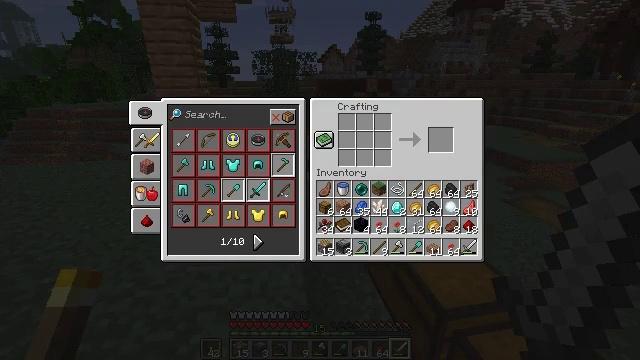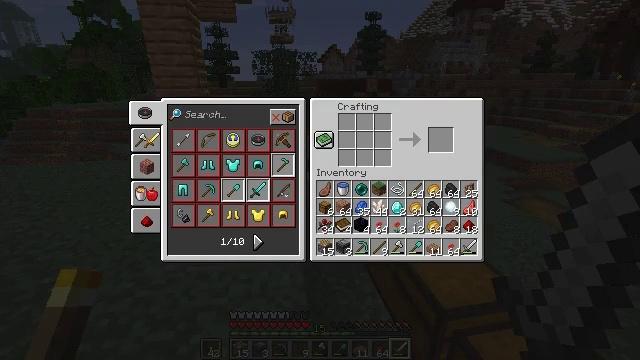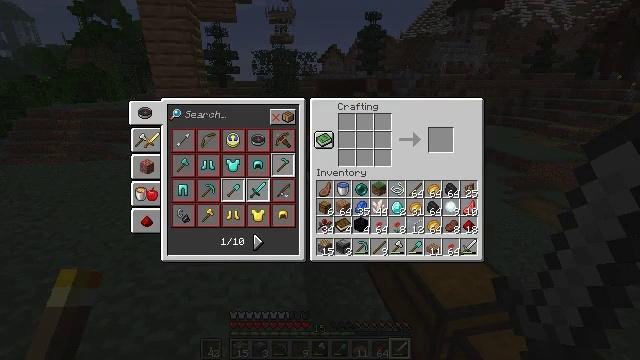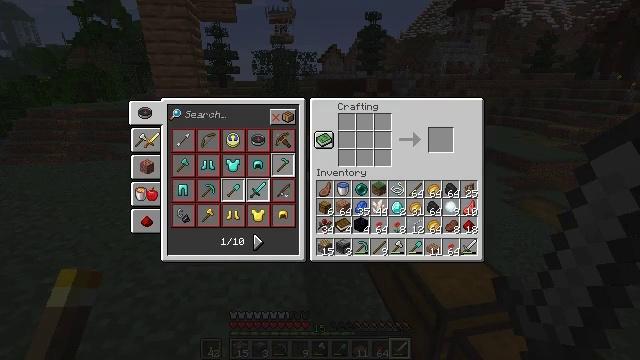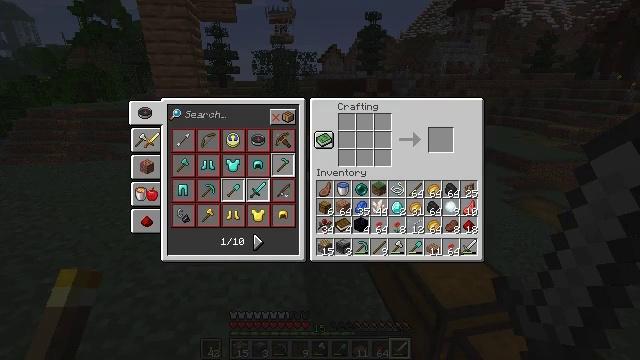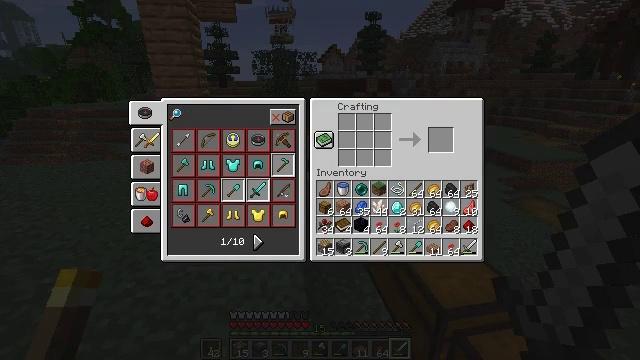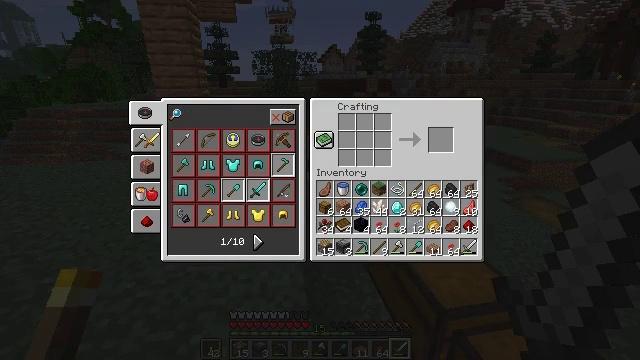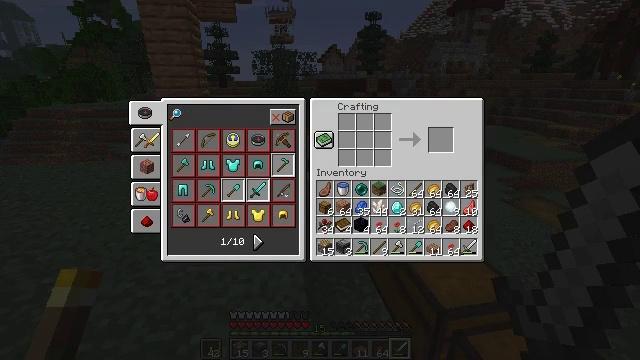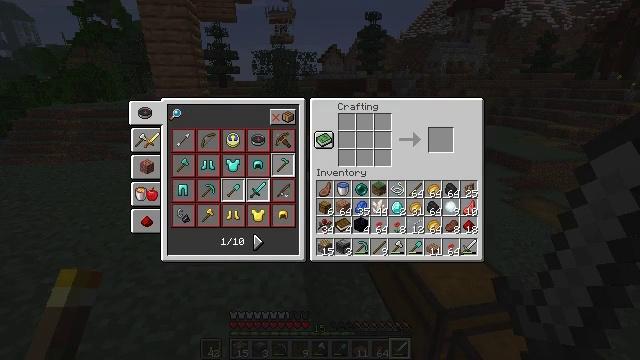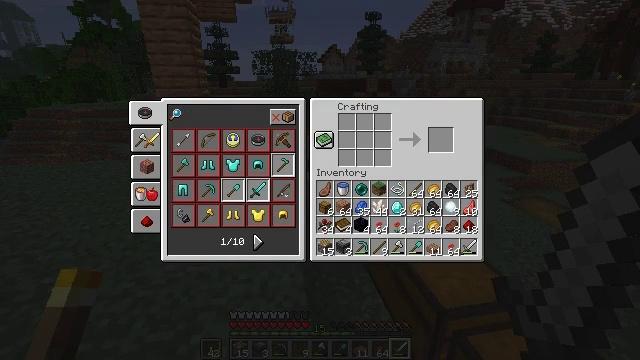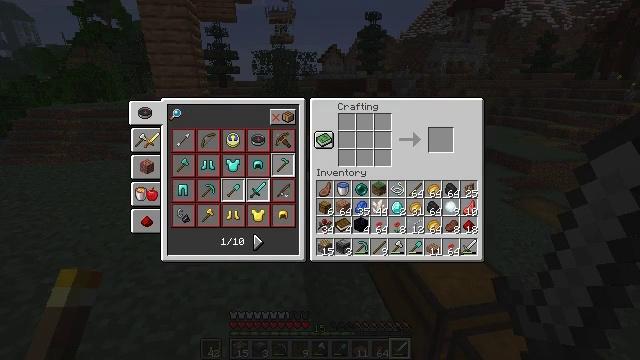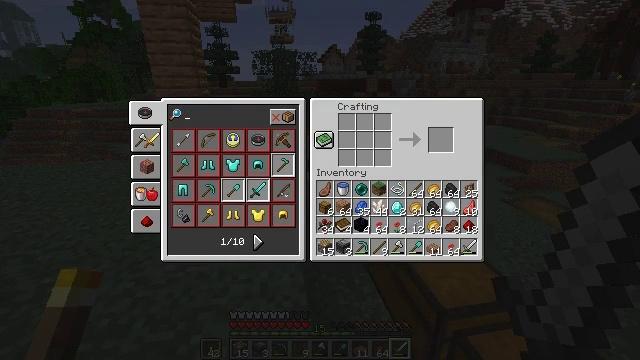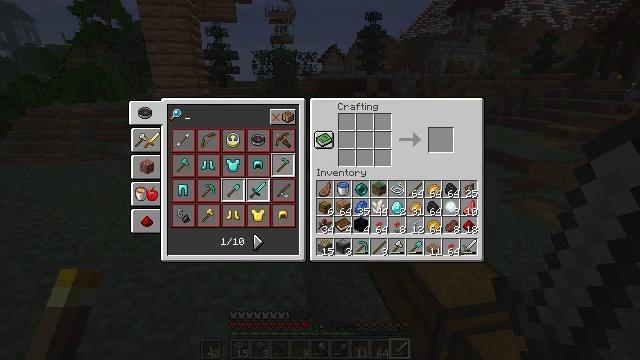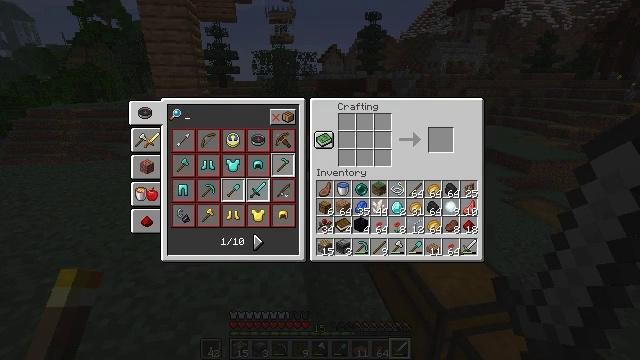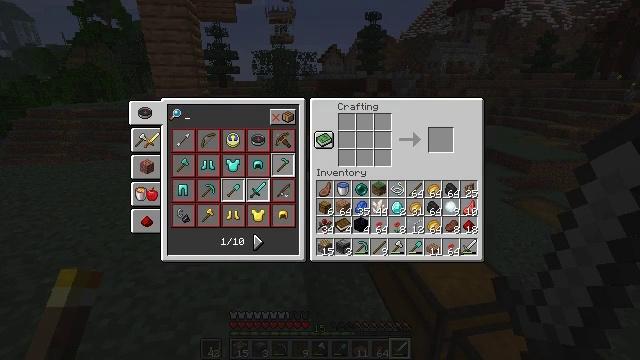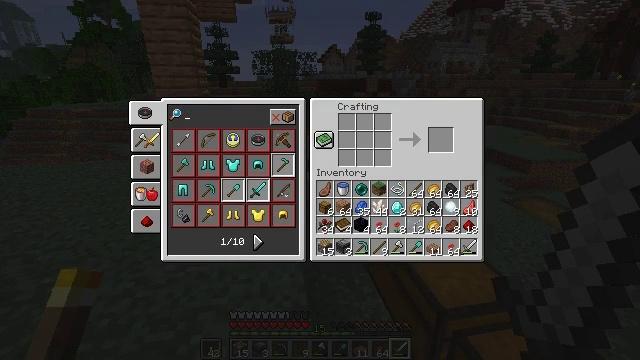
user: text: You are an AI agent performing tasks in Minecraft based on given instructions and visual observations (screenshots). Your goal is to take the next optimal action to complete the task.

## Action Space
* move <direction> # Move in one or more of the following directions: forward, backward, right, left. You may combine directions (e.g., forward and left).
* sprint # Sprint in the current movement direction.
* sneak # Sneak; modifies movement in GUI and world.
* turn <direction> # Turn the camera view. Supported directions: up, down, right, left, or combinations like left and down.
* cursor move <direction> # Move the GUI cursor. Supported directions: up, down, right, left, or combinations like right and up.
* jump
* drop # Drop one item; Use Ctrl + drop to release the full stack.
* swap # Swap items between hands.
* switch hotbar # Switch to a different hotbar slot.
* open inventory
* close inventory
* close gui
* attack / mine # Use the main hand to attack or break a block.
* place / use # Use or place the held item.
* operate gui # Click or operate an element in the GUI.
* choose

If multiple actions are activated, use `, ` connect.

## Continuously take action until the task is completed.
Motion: motion action
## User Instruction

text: Craft a jungle fence using the appropriate materials at the crafting table.
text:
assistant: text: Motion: cursor move up
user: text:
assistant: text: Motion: no_op
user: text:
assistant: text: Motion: no_op
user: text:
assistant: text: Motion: no_op
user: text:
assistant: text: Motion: operate gui
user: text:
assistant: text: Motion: operate gui
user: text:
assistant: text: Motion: operate gui
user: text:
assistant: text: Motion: no_op
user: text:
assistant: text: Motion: no_op
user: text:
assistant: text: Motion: no_op
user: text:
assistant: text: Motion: no_op
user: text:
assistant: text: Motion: no_op
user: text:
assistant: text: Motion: no_op
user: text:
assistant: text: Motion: operate gui
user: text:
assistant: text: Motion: operate gui
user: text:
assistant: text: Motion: operate gui
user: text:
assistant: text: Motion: no_op
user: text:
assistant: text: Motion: no_op
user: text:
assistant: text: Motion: no_op
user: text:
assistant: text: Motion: no_op
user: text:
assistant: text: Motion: no_op
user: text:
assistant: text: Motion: no_op
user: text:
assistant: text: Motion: no_op
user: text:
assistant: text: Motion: no_op
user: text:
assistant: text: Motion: no_op
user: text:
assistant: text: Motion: no_op
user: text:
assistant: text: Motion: no_op
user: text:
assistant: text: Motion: no_op
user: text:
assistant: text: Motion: no_op
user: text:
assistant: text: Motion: no_op